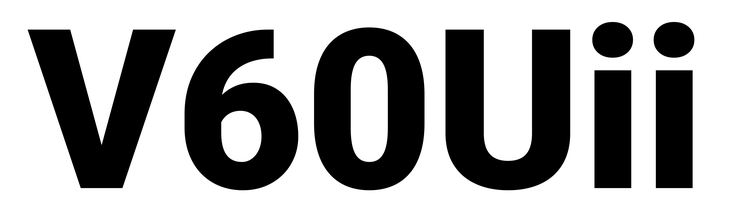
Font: Roboto_Black